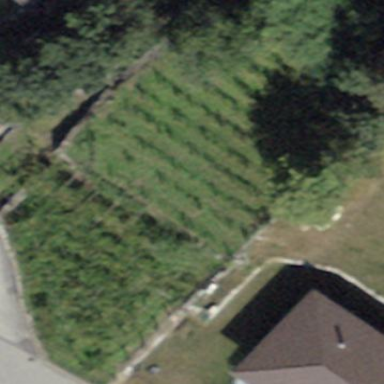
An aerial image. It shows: Vineyard growing grapes.